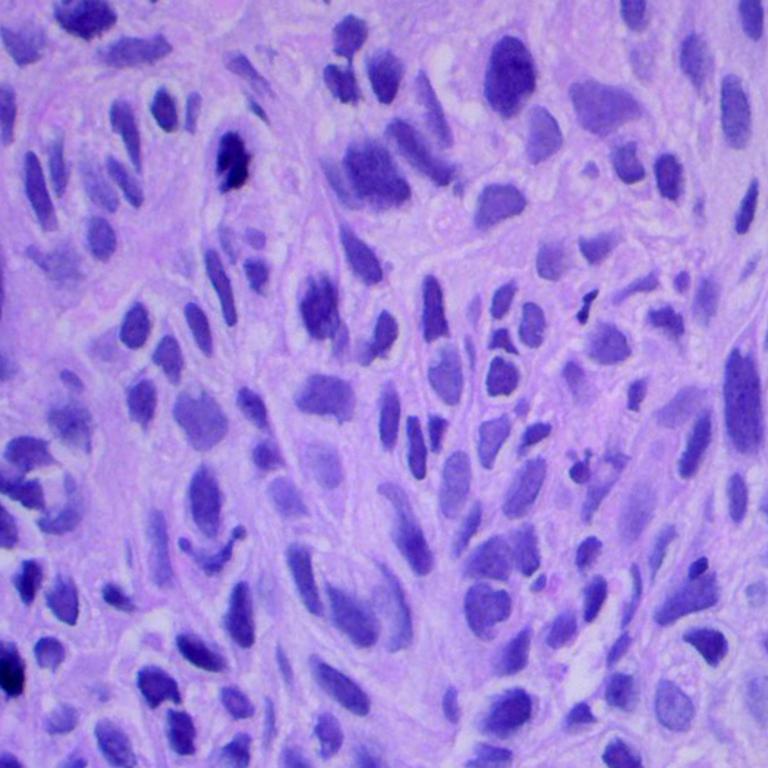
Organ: lung
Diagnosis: squamous carcinomas